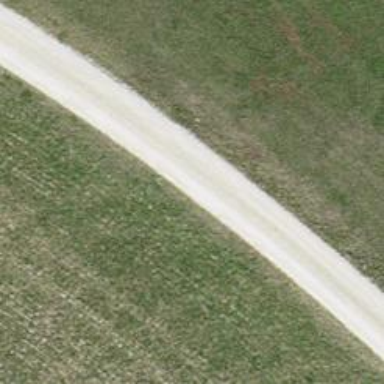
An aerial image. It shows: Agricultural track with gravel surface of grade3. Only agricultural vehicles are allowed on the road.